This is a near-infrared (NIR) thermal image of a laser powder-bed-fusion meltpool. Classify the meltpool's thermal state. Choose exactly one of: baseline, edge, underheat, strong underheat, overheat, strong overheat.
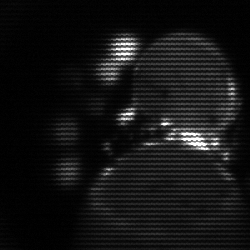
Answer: edge